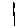
Label: line